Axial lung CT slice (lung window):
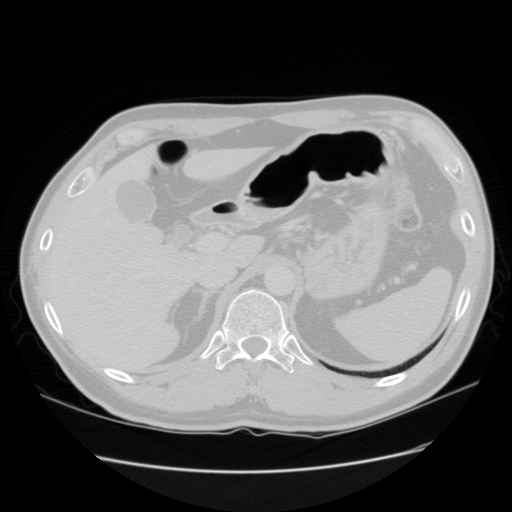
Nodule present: no